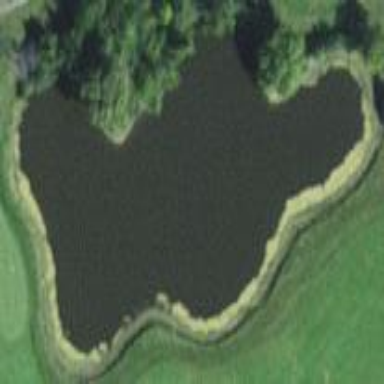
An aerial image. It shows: Water hazard in golf course. The hazard is natural water feature.